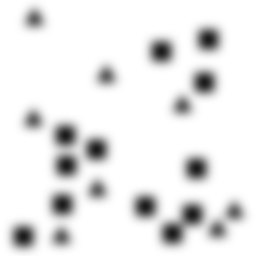
Squares: 12
Triangles: 8
Stars: 0
Total shapes: 20